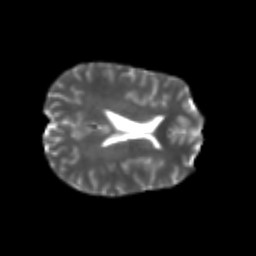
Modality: T2w
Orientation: axial
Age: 23
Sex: female
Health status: healthy
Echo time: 0.074 s